Question: Not very sure if this is my problem of swift. But I already submitted a bug.
Please take a look at the attached, the last line shall show 'hola', but it shows 'hello'.

It's blocking my project, anyway to walk around? Thanks.
// Playground - noun: a place where people can play
'''
import UIKit
protocol Hello {
class func hello() -> String
}
class HelloEnglish: Hello {
class func hello() -> String {
return "hello"
}
}
class HelloSpanish<E>: HelloEnglish {
override class func hello() -> String {
return "hola"
}
}
typealias HelloSpanishClass = HelloSpanish<AnyObject>
println("expect: hello")
HelloEnglish.hello()
println("expect: hola")
HelloSpanishClass.hello()
func sayHello<T: Hello>(type: T.Type) -> String {
return type.hello()
}
println("expect: hello")
sayHello(HelloEnglish.self)
println("expect: hola")
sayHello(HelloSpanishClass.self)
'''
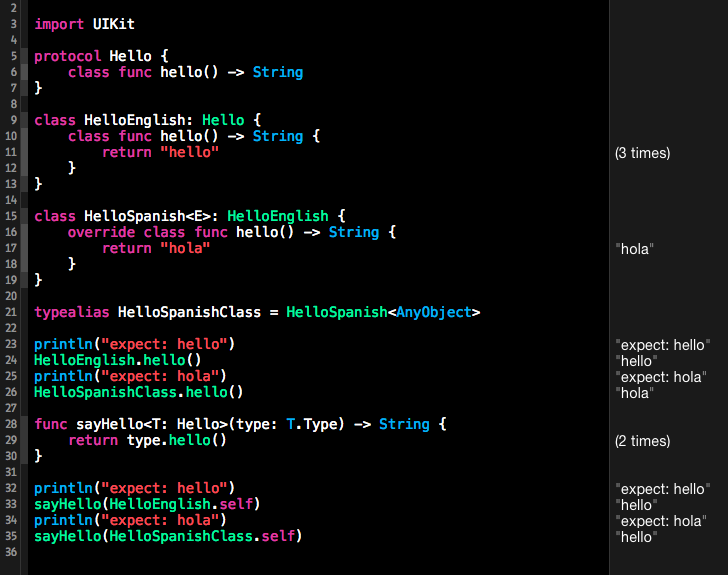
Answer: This works in Xcode 6.1.1 (6A2006)

In the Release notes of 6.1.1 Apple mentions that this bug is fixed:
> Class methods and initializers that satisfy protocol requirements now properly invoke subclass overrides when called in generic contexts. (<PHONE>) For example:'''
protocol P {
class func foo()
}
class C: P {
class func foo() { println("C!") }
}
class D: C {
override class func foo() { println("D!") }
}
func foo<T: P>(x: T) {
x.dynamicType.foo()
}
foo(C()) // Prints "C!"
foo(D()) // Used to incorrectly print "C!", now prints "D!"
'''